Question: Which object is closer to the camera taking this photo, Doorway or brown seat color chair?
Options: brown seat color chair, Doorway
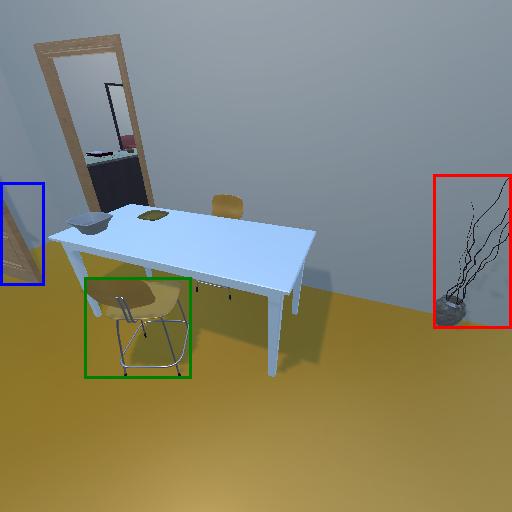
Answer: brown seat color chair